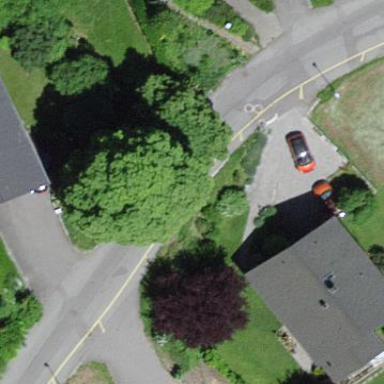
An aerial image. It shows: Simple and straightforward house.